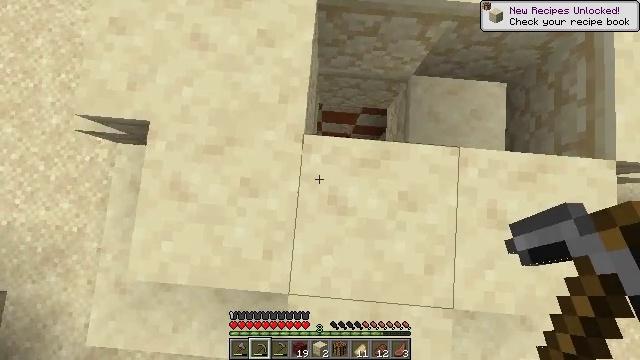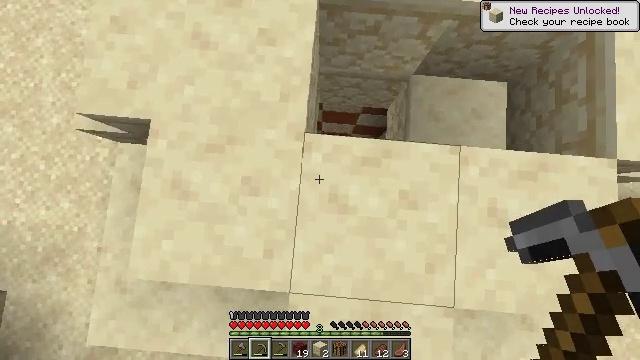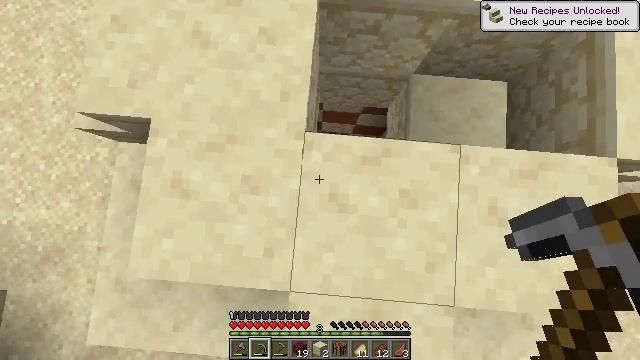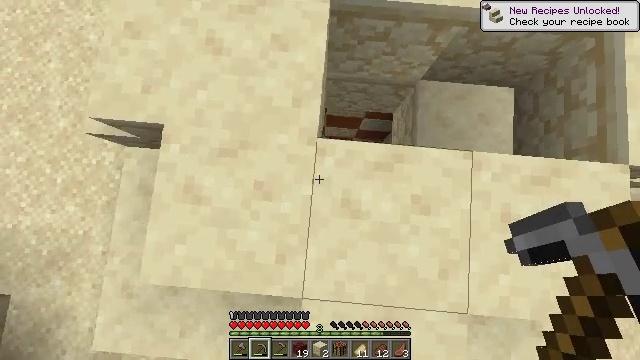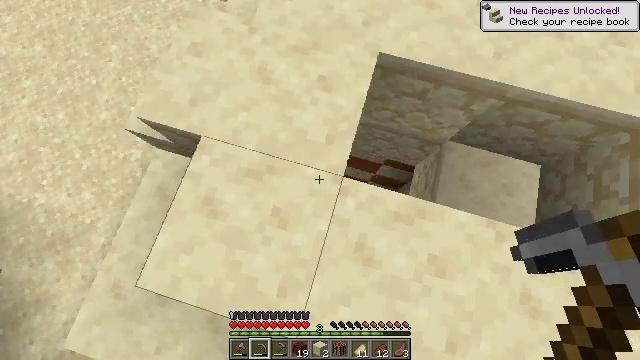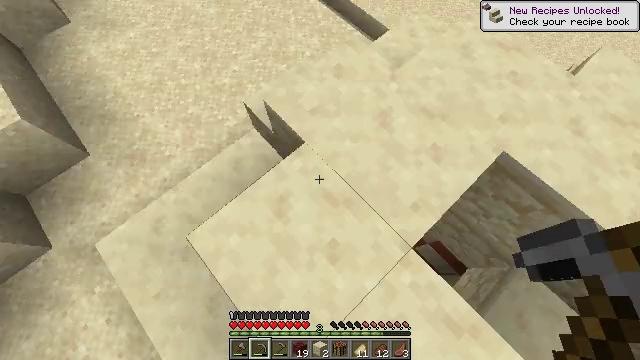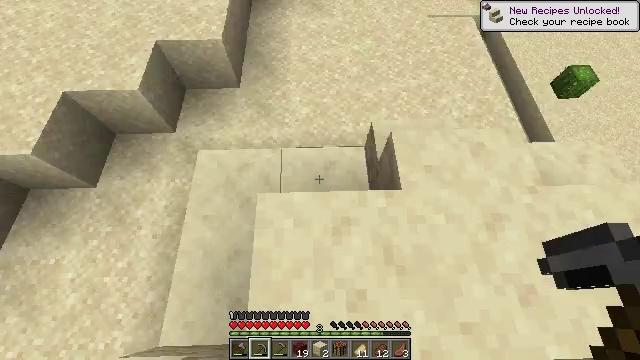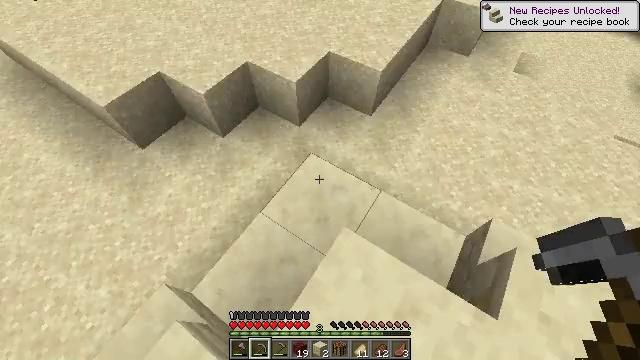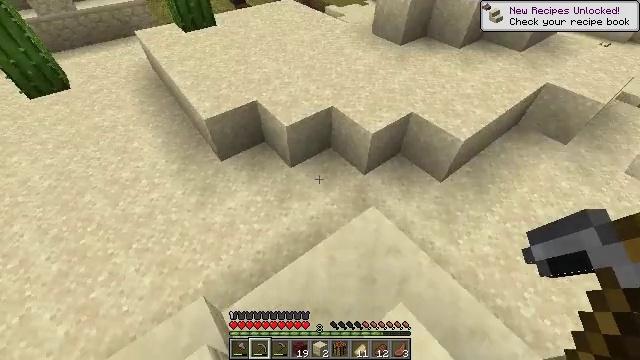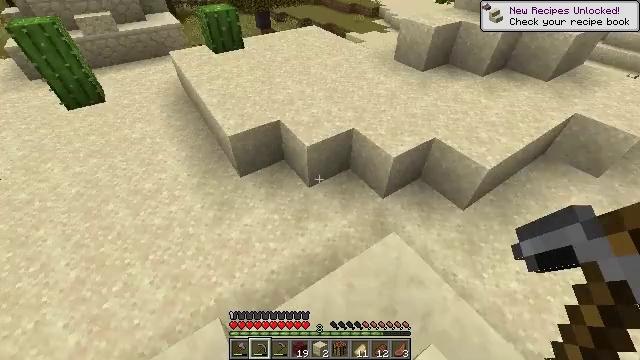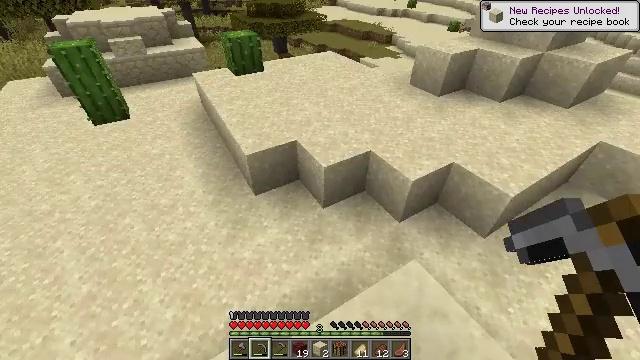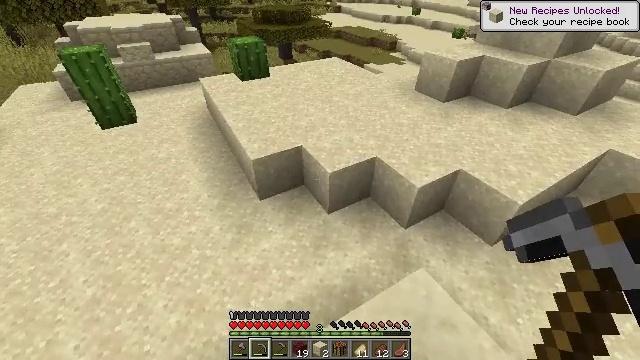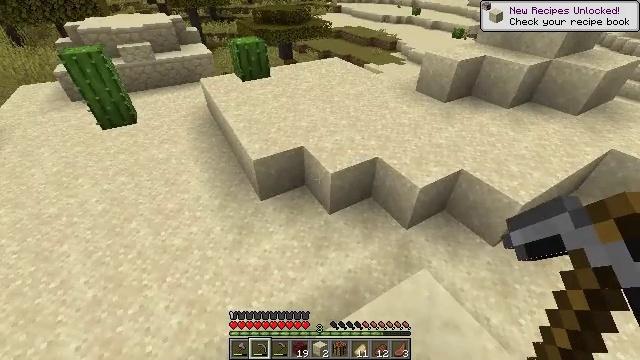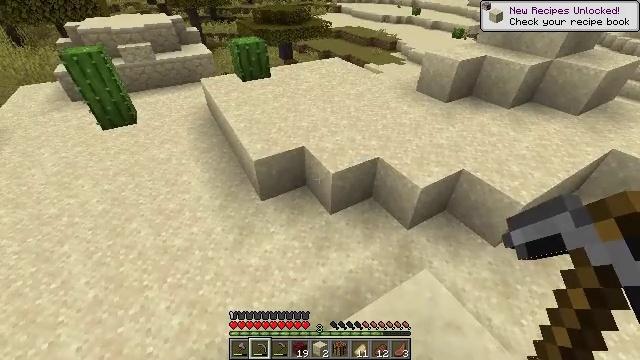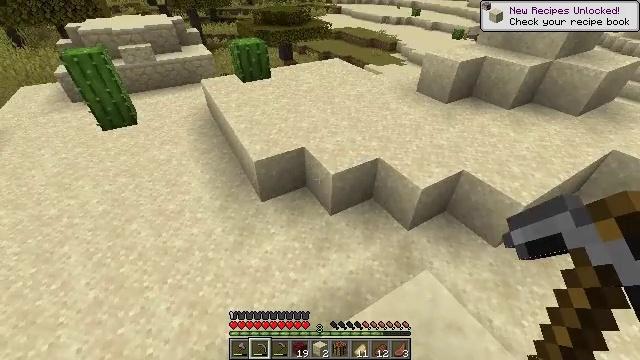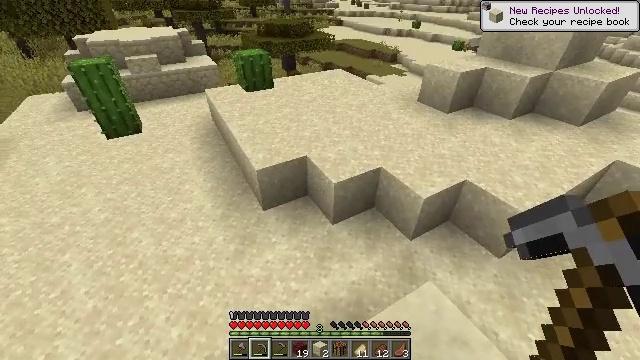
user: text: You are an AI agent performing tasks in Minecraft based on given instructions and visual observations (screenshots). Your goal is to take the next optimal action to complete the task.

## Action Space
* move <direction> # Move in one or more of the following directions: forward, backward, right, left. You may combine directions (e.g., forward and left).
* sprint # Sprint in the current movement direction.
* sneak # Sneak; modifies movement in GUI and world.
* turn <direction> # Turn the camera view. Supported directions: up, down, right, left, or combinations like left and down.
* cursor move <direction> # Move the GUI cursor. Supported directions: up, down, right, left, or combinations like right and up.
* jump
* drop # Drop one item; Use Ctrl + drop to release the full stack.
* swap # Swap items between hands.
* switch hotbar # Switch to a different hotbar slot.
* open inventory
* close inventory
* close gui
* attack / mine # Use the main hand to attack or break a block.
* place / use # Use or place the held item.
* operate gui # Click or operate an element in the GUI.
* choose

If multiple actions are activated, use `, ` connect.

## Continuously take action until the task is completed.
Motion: motion action
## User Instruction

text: Collect sandstone stairs by mining.
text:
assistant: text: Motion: no_op
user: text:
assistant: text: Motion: no_op
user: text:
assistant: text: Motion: move left
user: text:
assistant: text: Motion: move left, turn left and up
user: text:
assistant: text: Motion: move left, turn left and up
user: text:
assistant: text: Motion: move left, turn left and up
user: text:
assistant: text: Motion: move left, turn left and up
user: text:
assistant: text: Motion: move left, turn left and up
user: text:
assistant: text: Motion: turn left and up
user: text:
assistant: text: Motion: turn left and up
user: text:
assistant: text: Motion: turn up
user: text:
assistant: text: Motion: no_op
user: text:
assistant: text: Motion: no_op
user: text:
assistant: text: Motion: no_op
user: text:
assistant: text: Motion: turn up
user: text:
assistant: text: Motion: turn up
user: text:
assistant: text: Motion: turn right and up
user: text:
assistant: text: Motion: turn right and up
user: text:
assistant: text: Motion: turn right and up
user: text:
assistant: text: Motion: no_op
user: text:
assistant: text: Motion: no_op
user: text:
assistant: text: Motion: no_op
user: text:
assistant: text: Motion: no_op
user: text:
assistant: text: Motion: no_op
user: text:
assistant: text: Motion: no_op
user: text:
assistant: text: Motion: no_op
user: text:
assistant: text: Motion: no_op
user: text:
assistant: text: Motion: no_op
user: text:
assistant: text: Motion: no_op
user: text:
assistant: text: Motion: no_op